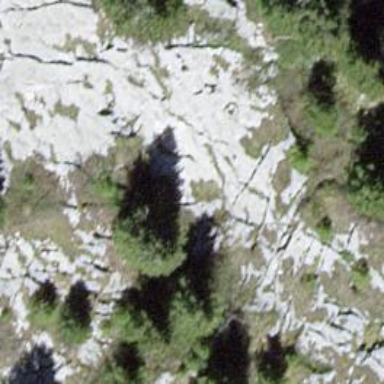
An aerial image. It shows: Needle-leaved tree in natural setting.